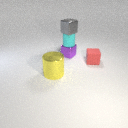
small cyan rubber cylinder below small gray metal cube